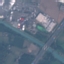
Land use / land cover class: Highway